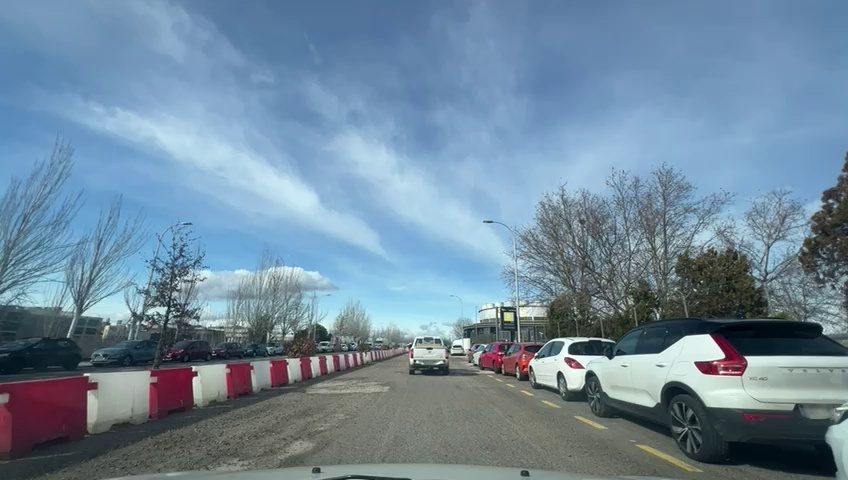
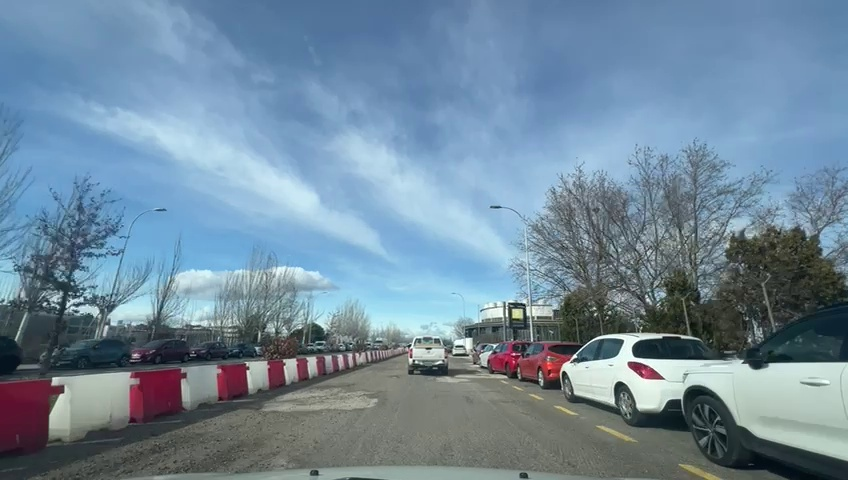
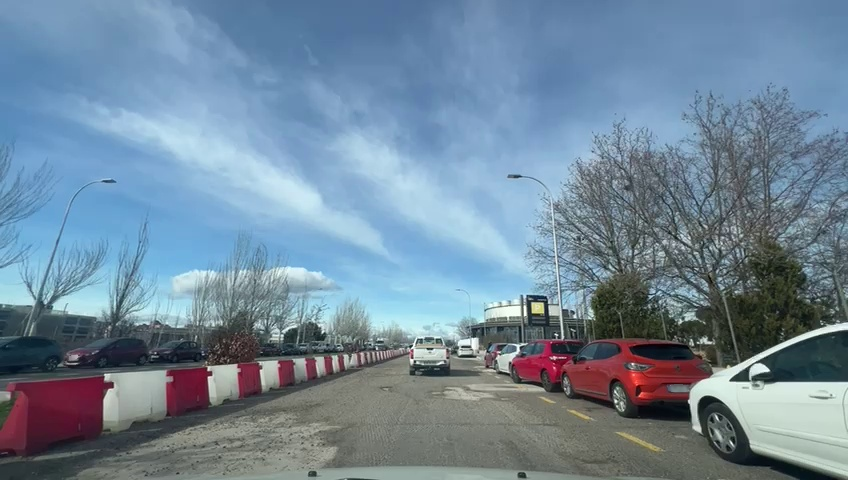
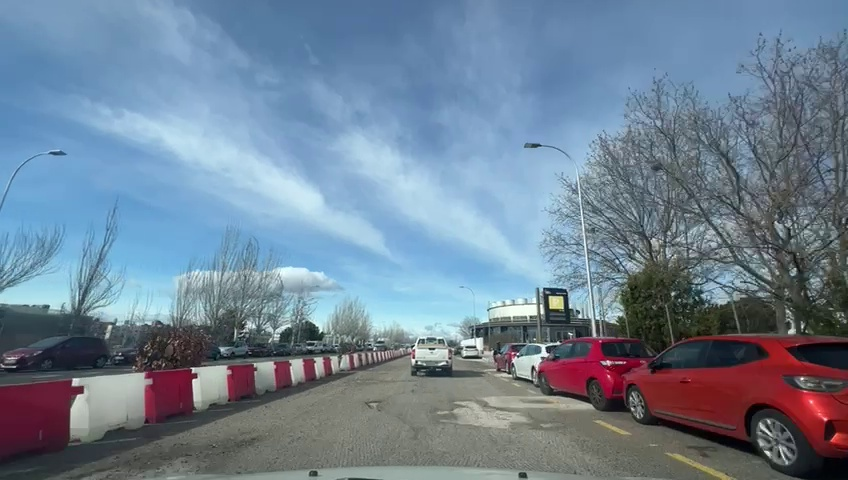
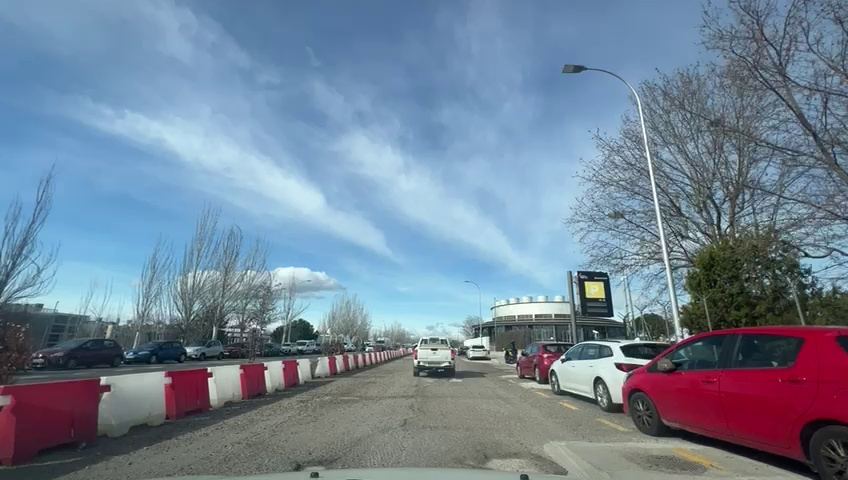
Situation: Lateral parked car
Question: Are vehicles present on the right side of the ego lane?
Answer: Yes
Reasoning: Parked vehicles are visible along the right side of the roadway.

Situation: Lateral parked car
Question: Are vehicles parked parallel or perpendicular to the roadway near the ego lane?
Answer: Yes
Reasoning: Several vehicles are parked parallel to the curb on the right.

Situation: Lateral parked car
Question: Does the environment indicate an urban road where curbside parking is permitted?
Answer: Yes
Reasoning: The road is also under construction but lane markings show there is space where parking is permitted. The lane markings are yellow due to the construction site.

Situation: Lateral parked car
Question: Is the ego vehicle traveling in a middle lane with traffic lanes on both sides?
Answer: No
Reasoning: The ego vehicle is driving in a road undergoing construction works and parking space is only permitted in the right of ego. The road is wide enough for it to be a two lane road but there are no lane marking to confirm it due to the road being under repair.

Situation: Lateral parked car
Question: Are vehicles present on the left side of the ego lane?
Answer: No
Reasoning: Parked vehicles are visible only along the right side of the roadway.